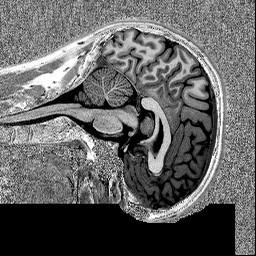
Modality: MP2RAGE
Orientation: sagittal
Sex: male